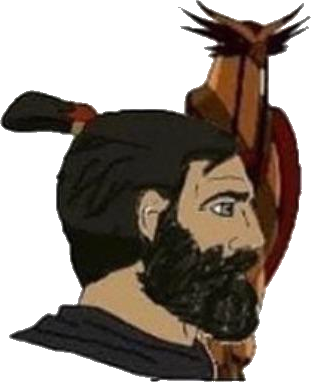
Label: 4_Yes_Chad